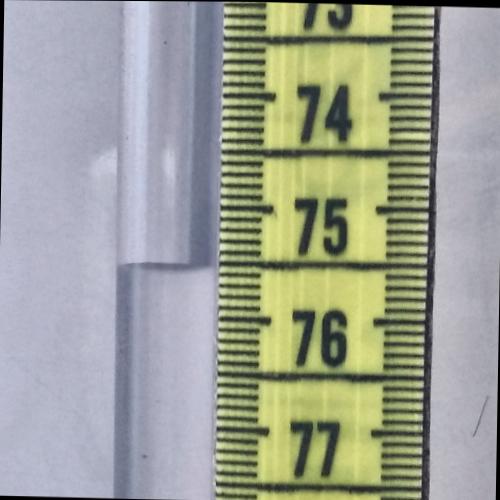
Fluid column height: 75.5 cm